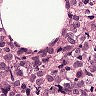
Metastatic tissue present: yes